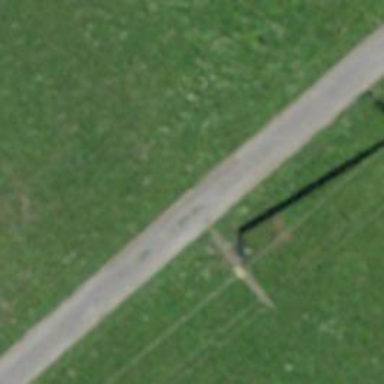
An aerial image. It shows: Power line is depicted.